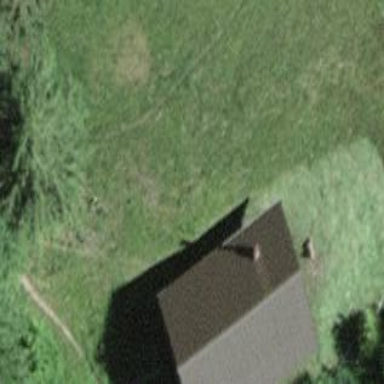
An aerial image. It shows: Barn.